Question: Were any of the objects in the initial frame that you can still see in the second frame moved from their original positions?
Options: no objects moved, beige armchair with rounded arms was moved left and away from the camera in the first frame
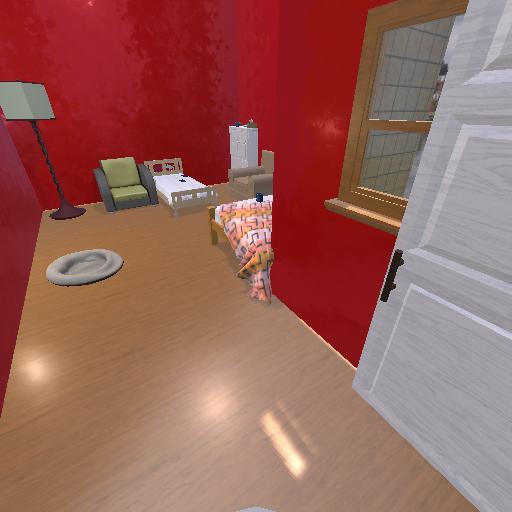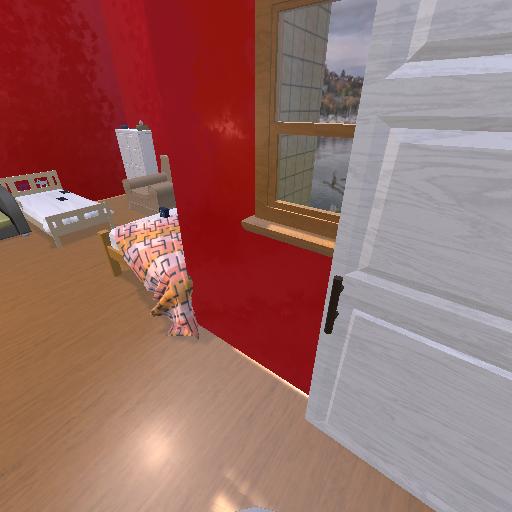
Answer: no objects moved